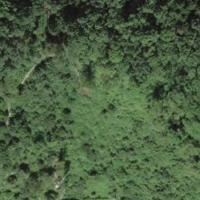
EUNIS habitat code: 41
Species observed at this site:
Lysimachia nemorum
Veronica chamaedrys